Question: I got a line chart displaying intervals in minutes or hours. The dates are correctly set and the chart displays correctly. My problem here are the labels.
data passed to the chart:
'''
U
D: Array[96]
0: Object
c: Array[2]
0: Object
v: Wed Jun 27 2012 00:00:00 GMT+0200 (Romance Daylight Time)
__proto__: Object
1: Object
length: 2
__proto__: Array[0]
__proto__: Object
1: Object
c: Array[2]
0: Object
v: Wed Jun 27 2012 00:15:00 GMT+0200 (Romance Daylight Time)
__proto__: Object
1: Object
length: 2
(...)
'''
and the chart displays like this:

now the issue is that the label should display the hour range and the vertical lines disapear :( (they show up if there is more than 1 day being displayed).
I've been shewing up <URL> to check for a solution for this but I can't find any references to why the hours get hidden on the vAxis.
Anyone knows how to display them?
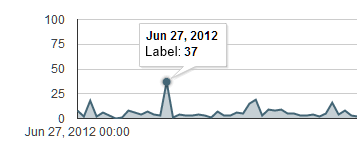
Answer: (I'll update this answer when I find the rest of it)
To display the hours in the tooltip it's configurable with the DateFormat:
'''
var dateFormatter = new google.visualization.DateFormat({pattern : 'HH:mm'});
dateFormatter.format(googledata, 0);
(...)
vis.draw(googledata, {
'''
All references I found pointed to not being able change the labels on the hAxis when using Line Charts :(